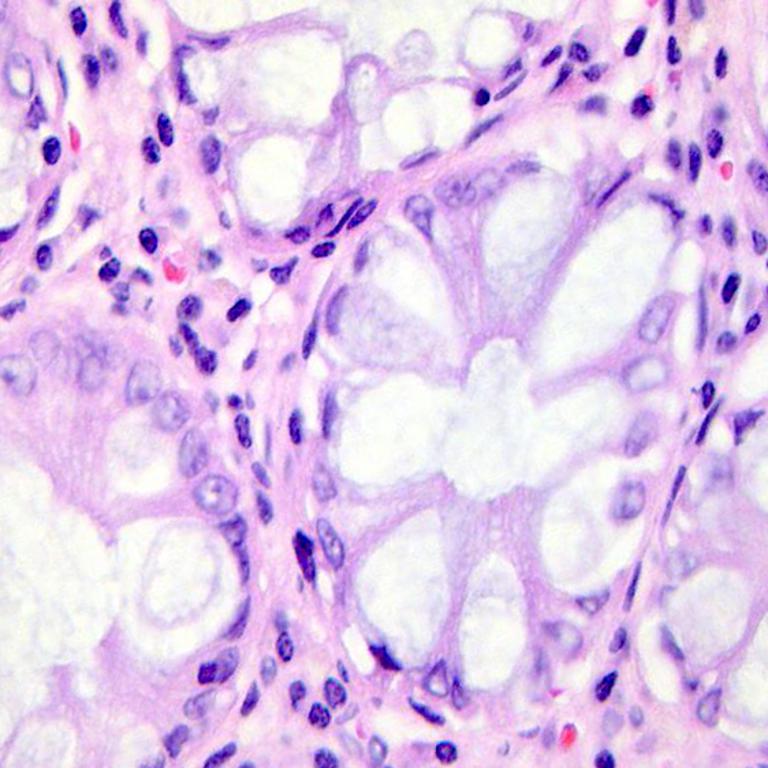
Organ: colon
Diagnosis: benign